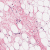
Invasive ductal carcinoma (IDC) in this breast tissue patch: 0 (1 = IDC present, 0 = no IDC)